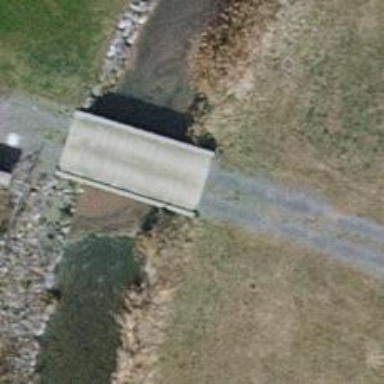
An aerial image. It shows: Residential road on concrete bridge.